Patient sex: M
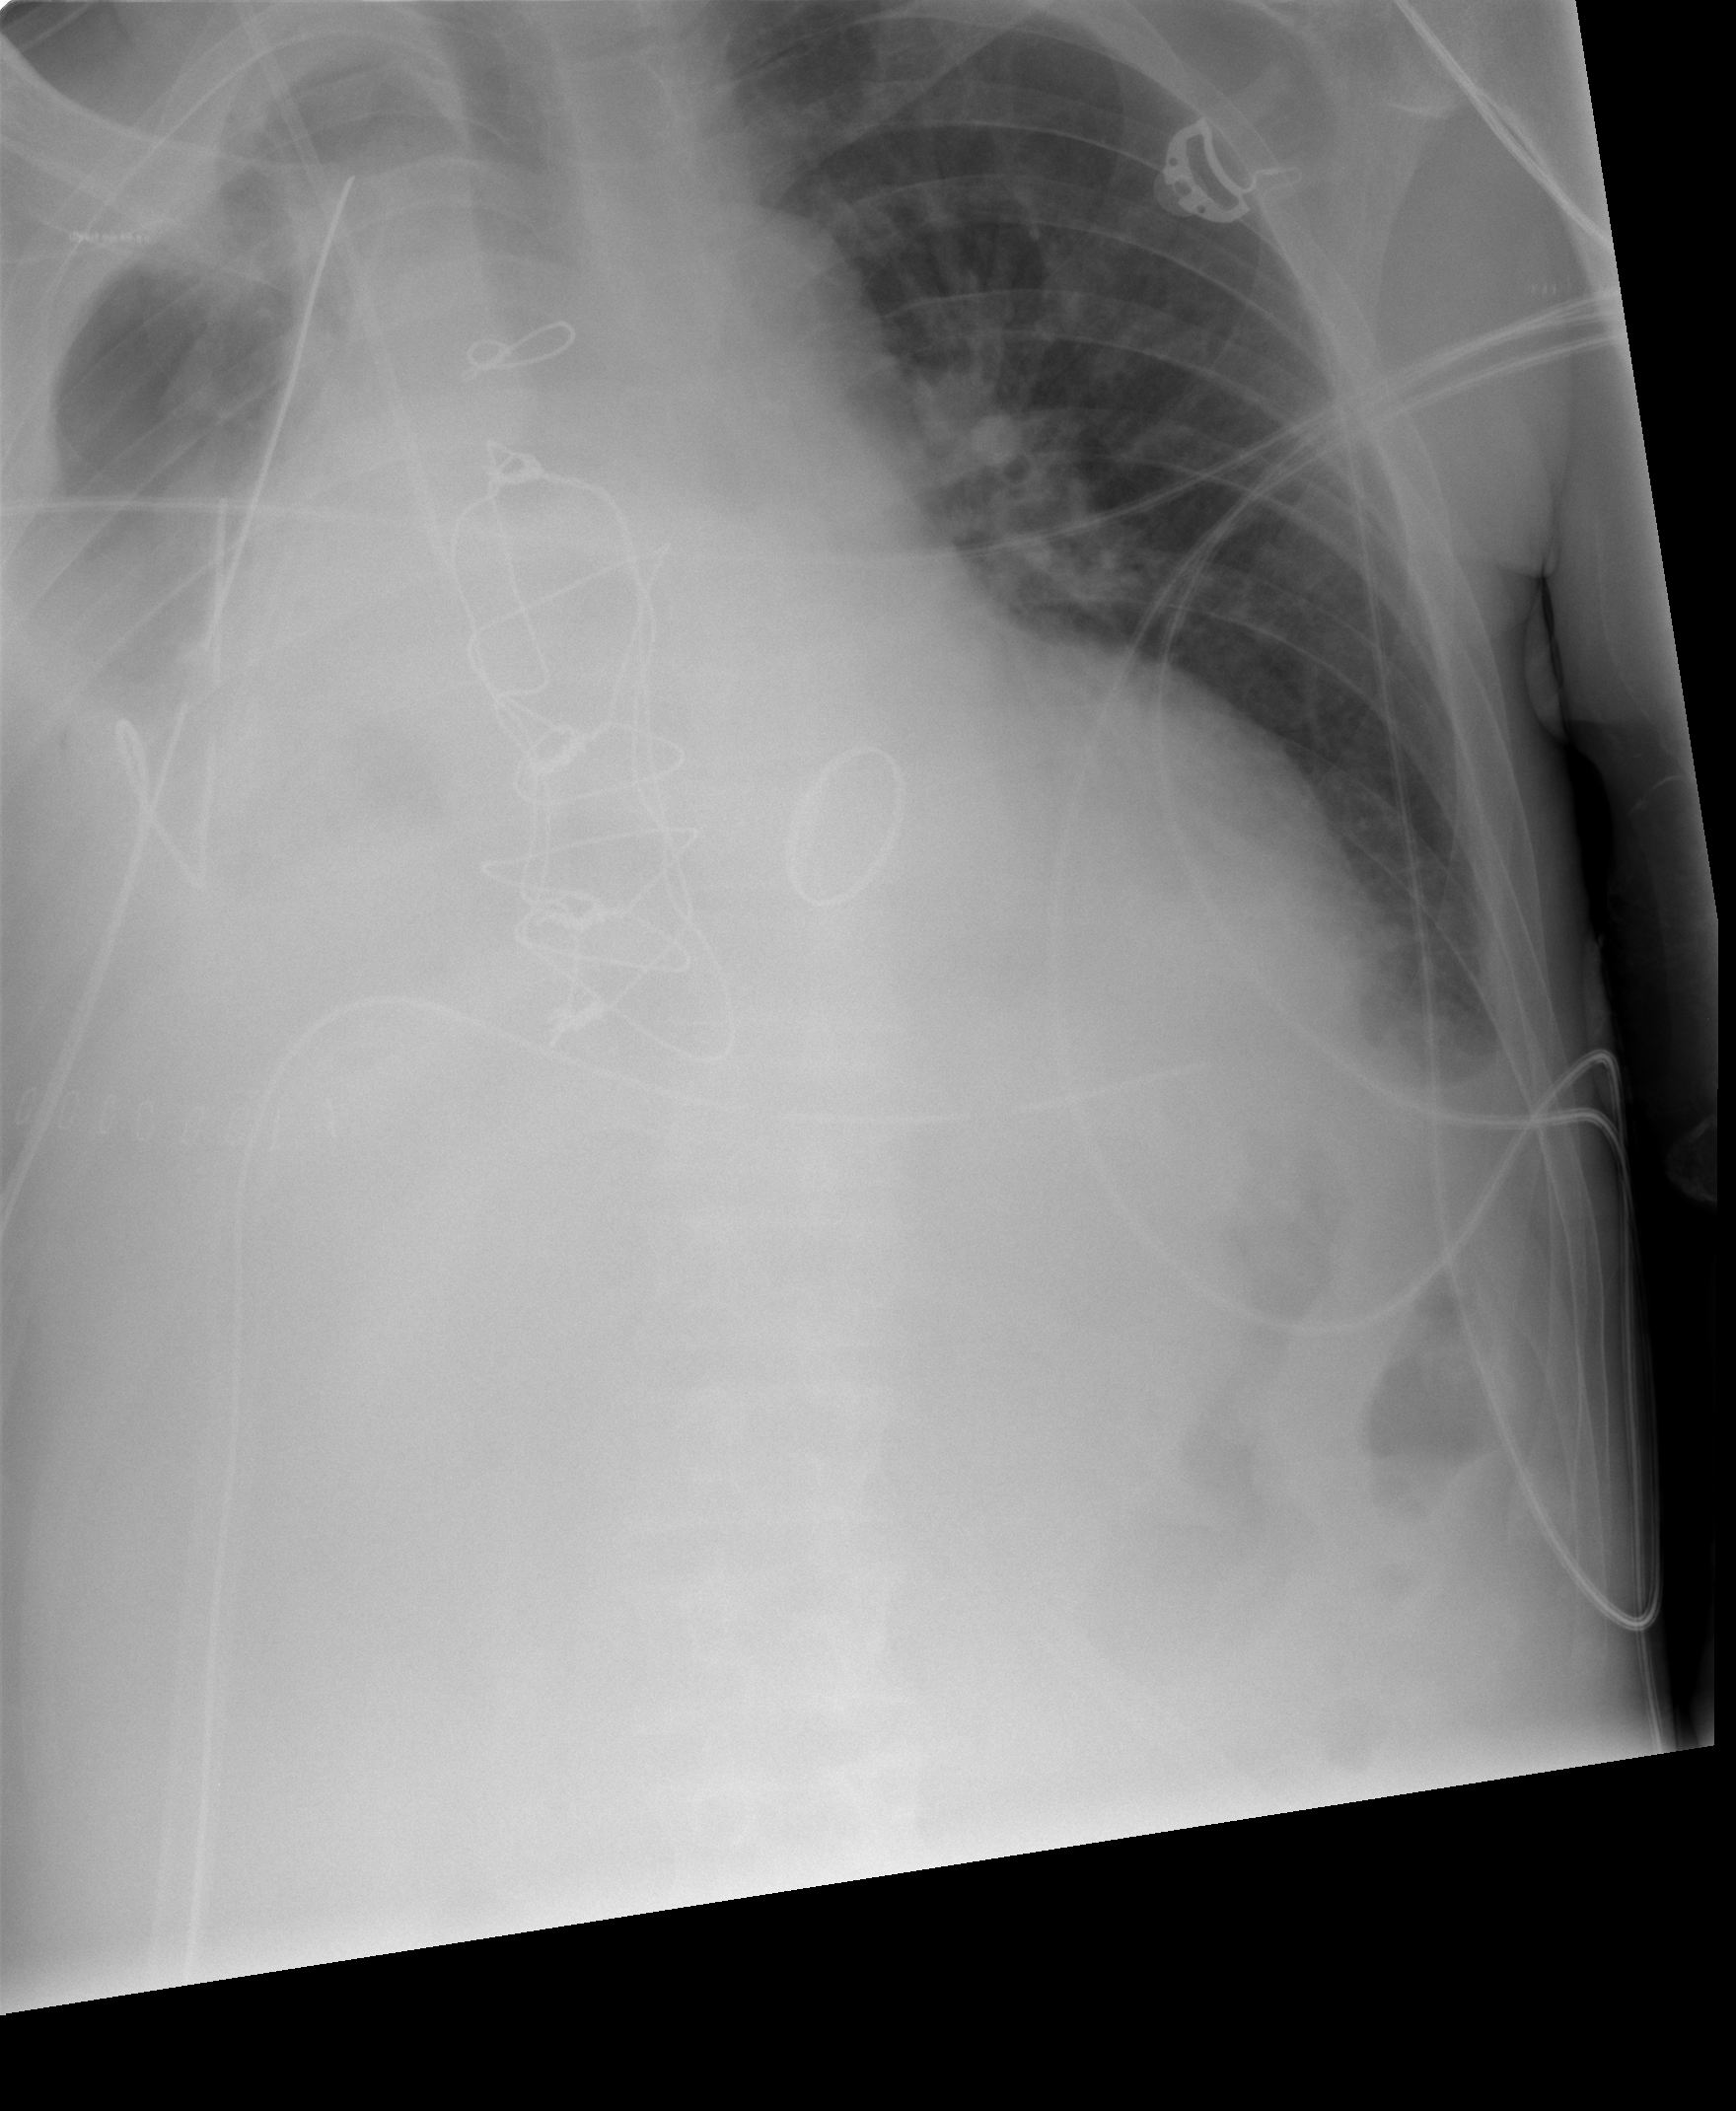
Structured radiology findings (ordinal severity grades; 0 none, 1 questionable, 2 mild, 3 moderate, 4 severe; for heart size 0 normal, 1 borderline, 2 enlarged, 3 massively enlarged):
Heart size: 2
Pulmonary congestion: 0
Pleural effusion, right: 3
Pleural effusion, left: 2
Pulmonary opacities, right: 0
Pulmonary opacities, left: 0
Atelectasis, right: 3
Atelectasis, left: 2